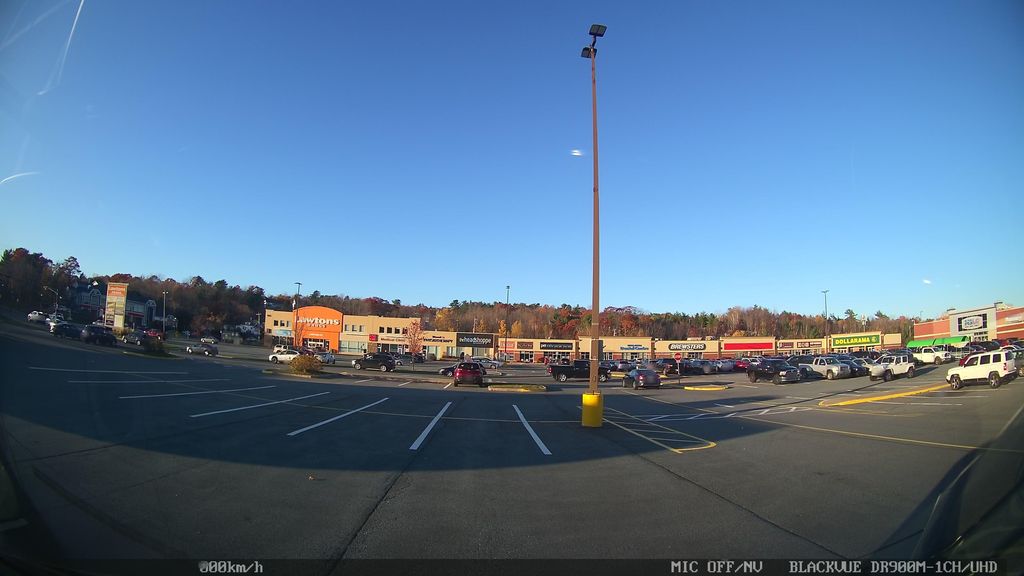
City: halifax